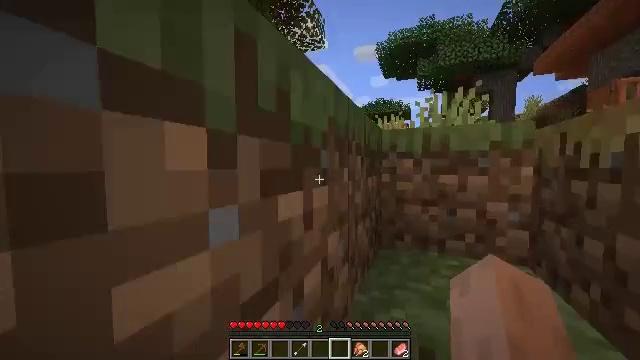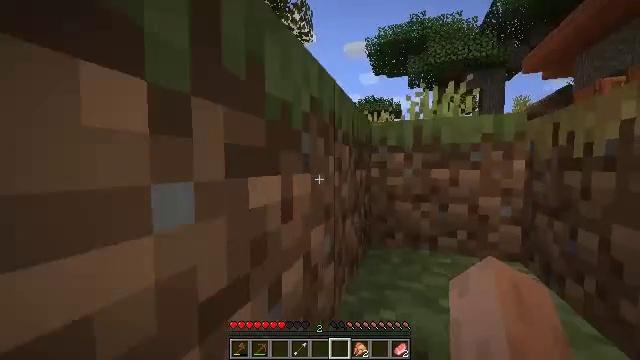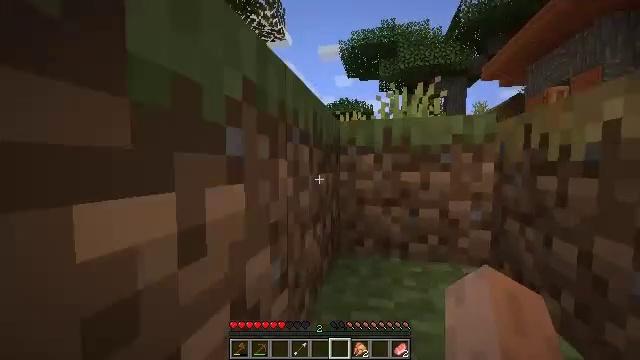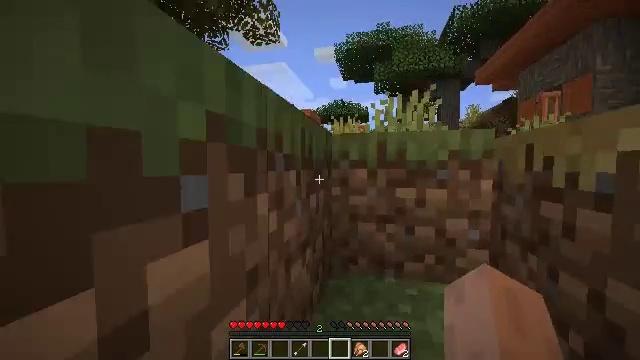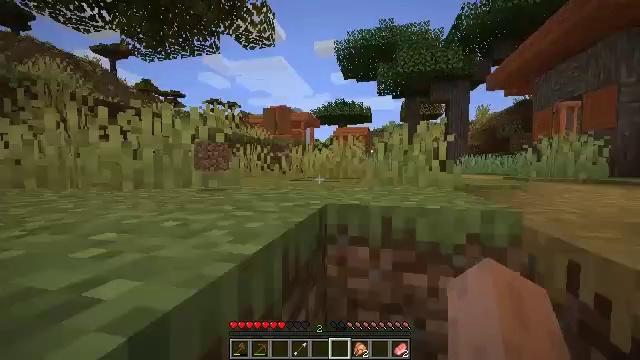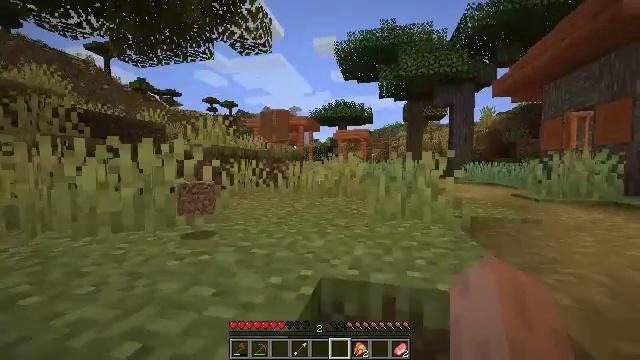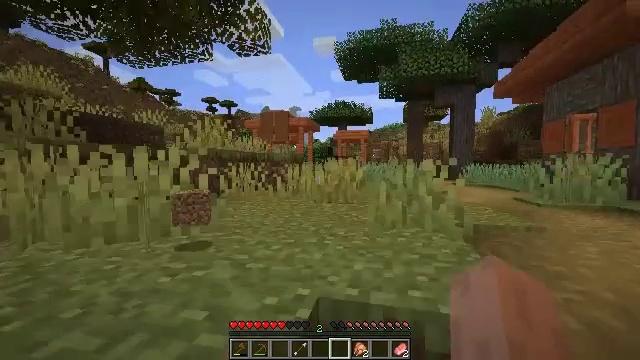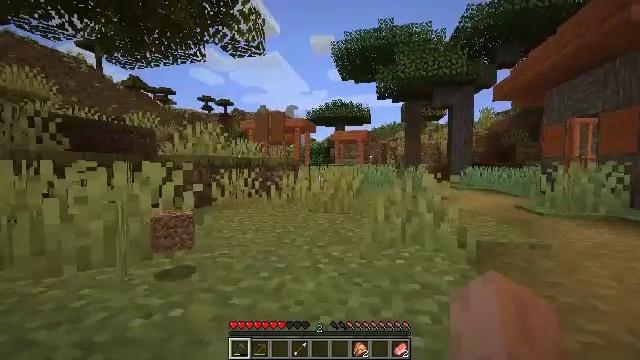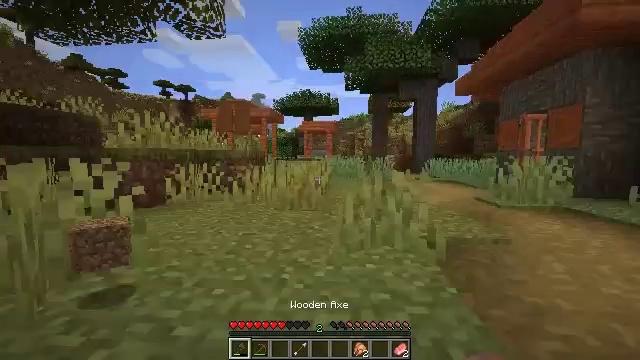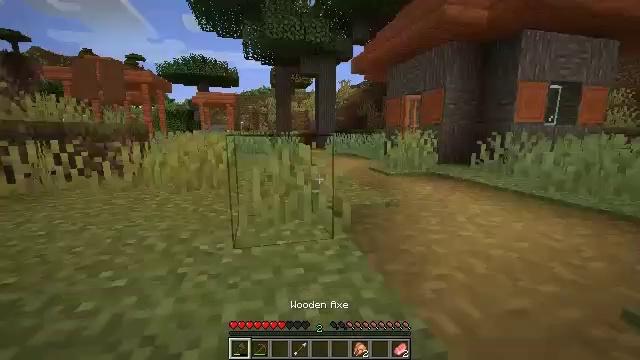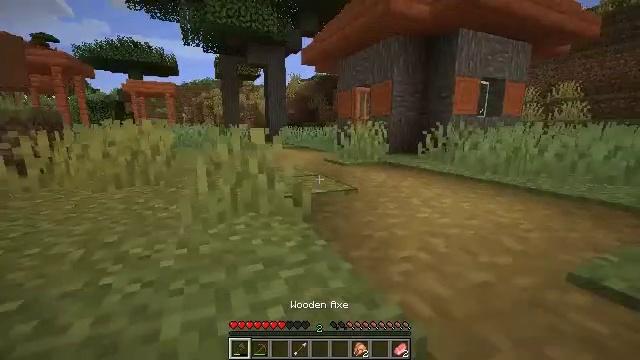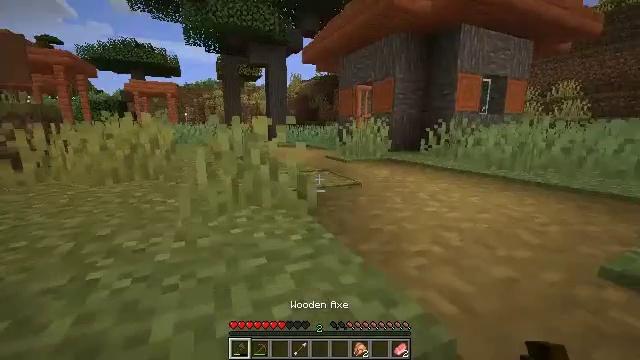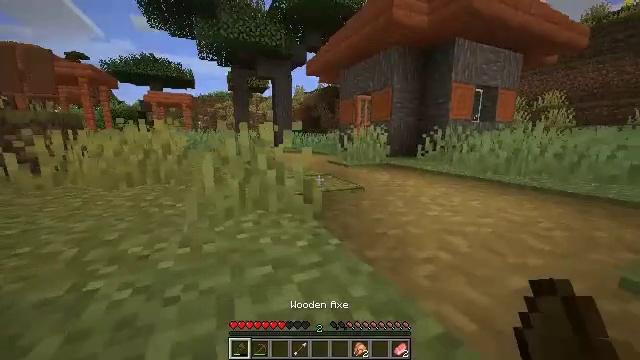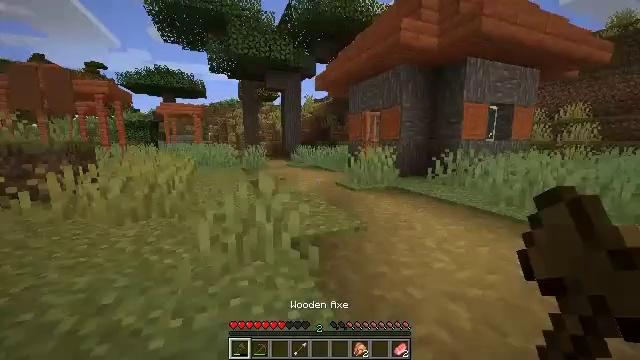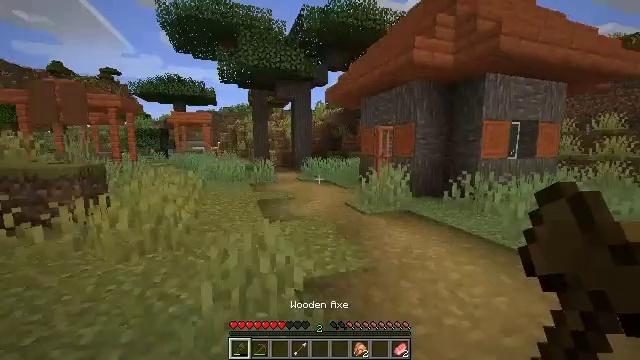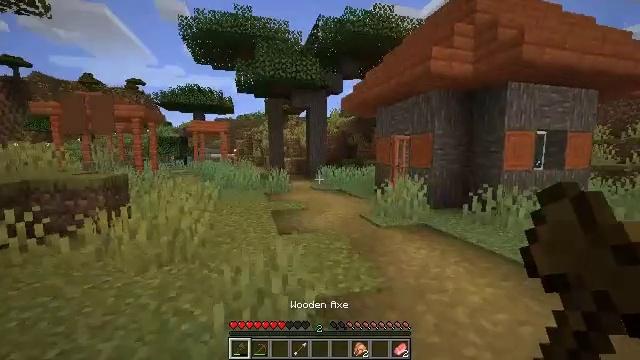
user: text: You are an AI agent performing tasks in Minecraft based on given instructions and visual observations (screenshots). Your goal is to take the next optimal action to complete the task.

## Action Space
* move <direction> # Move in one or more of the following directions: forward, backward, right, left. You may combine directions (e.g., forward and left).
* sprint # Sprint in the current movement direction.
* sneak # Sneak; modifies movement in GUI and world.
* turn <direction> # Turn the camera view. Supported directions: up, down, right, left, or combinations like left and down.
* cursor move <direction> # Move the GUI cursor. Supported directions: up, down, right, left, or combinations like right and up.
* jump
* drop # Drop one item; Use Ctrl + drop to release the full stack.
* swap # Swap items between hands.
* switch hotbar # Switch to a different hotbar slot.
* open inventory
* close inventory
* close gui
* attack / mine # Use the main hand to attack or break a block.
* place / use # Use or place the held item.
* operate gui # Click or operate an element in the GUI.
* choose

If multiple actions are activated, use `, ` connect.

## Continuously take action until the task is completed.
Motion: motion action
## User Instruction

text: Mine acacia log from the tree's trunk.
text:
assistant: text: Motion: move forward, sprint, turn right, jump
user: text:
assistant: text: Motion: move forward, sprint, turn right, jump
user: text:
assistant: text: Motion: move forward, sprint, turn right, jump
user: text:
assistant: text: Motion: move forward, sprint, jump
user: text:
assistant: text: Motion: move forward, sprint, jump
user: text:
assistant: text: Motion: move forward, sprint, jump
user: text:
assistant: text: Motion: move forward, sprint, jump, switch to hotbar 1
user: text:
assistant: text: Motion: move forward, sprint, turn right and down, jump, switch to hotbar 1
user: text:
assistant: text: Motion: move forward, sprint, turn right and down, jump, switch to hotbar 1
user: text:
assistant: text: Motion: move forward, sprint, turn right and down, jump, switch to hotbar 1
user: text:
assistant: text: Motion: move forward, sprint, jump
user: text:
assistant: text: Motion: move forward, sprint, jump
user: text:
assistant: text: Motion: move forward, sprint, turn left and up, jump
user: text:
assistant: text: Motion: move forward, sprint, turn left and up, jump
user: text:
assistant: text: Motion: move forward, sprint, turn left and up, jump
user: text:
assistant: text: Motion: move forward, sprint, jump
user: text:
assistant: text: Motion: move forward, sprint, jump
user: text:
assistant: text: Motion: move forward, sprint, jump
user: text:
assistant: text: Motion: move forward, sprint, jump
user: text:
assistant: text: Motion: move forward, sprint, jump
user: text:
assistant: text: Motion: move forward, sprint, turn right, jump
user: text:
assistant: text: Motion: move forward, sprint, turn right, jump
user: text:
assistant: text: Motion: move forward, sprint, turn right, jump
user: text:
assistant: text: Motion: move forward, sprint, turn right, jump
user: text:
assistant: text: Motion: move forward, sprint, turn right, jump
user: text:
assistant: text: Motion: move forward, sprint, turn right, jump
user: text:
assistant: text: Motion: move forward, sprint, turn right, jump
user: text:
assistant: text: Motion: move forward, sprint, turn right, jump
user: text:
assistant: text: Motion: move forward, sprint, turn right and down, jump
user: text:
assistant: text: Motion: move forward, sprint